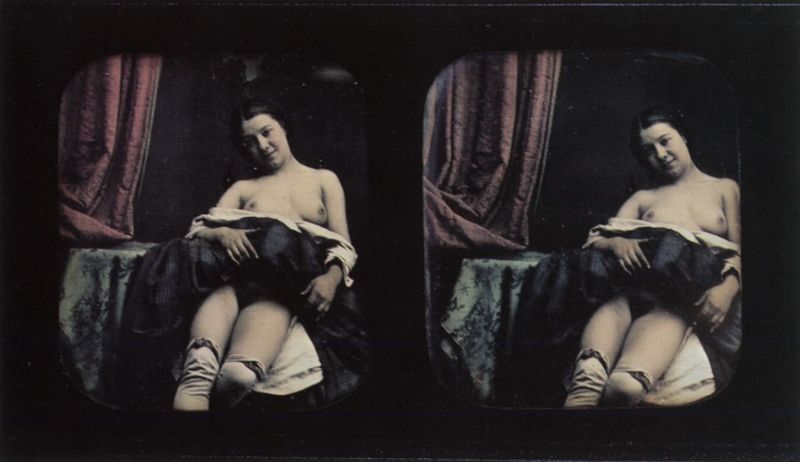
Titel: Akt-Stereodaguerreotypien
Künstler: Deutscher Photograph
Standort: Köln
Institution: Agfa Photo-Historama
Schlagwörter: akt, dunkel, hand, kopf, nackt, weiß, frauen, grün, mädchen, sitzen, brust, bunt, busen, damen, frau, frisur, hintergrund, kleid, mund, nase, schwarz, tisch, blick, dame, rot, tuch, rock, hose, arm, arme, blass, falten, halten, mensch, rahmen, sockel, hals, hände, tischdecke, tischtuch, vorhang, haare, sitzend, stoff, decke, hübsch, scheitel, schön, voyeur, beine, lächeln, bein, brüste, fotos, liegen, zwei, röcke, farbe, weis, dick, socken, strumpf, faltenwurf, halbnackt, brustwarze, brustwarzen, erotik, scham, oberkörper, foto, fotografie, photographie, fett, strümpfe, penis, unterrock, ausziehen, nakt, brokat, photo, vorang, farbfoto, entblöst, heben, film, vorhand, sexy, doppelt, schaukasten, titten, unterwäsche, dia, strapse, titte, phot, verblichen, guckkasten, obszön, pornographie, stereo, stereotypie, geil, strumpfbänder, aktfotografie, nudel, 3d, voiyeur, strapsen, 'strümpfe, mokrofilm, mikrofilm, ed, farbfote, kdoppelt, lüpfen